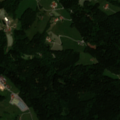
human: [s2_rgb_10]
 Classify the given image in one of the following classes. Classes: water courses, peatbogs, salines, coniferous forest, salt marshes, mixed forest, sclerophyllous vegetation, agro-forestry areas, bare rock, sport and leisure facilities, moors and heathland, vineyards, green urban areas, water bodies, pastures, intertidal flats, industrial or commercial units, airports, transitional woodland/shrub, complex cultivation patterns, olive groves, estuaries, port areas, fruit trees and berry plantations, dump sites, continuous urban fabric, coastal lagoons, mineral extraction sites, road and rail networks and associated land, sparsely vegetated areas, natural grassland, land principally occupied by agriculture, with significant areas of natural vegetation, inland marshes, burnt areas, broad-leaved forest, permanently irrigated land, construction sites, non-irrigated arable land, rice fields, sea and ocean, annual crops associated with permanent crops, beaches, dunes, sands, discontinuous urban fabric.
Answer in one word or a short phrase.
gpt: pastures, coniferous forest